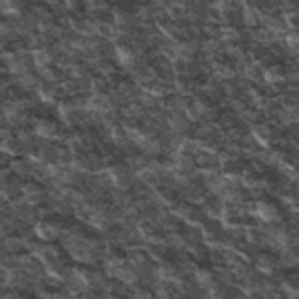
Label: frost